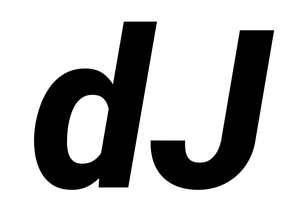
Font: Roboto-Italic_ExtraBold_Italic